Interaction volume radius: 5 \u00c5
Interaction volume height: 15 \u00c5
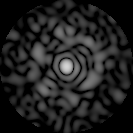
Disorder parameter: 0.7755